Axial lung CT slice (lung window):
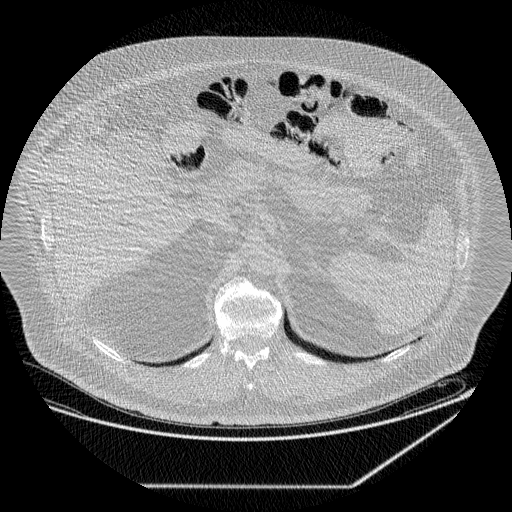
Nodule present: no